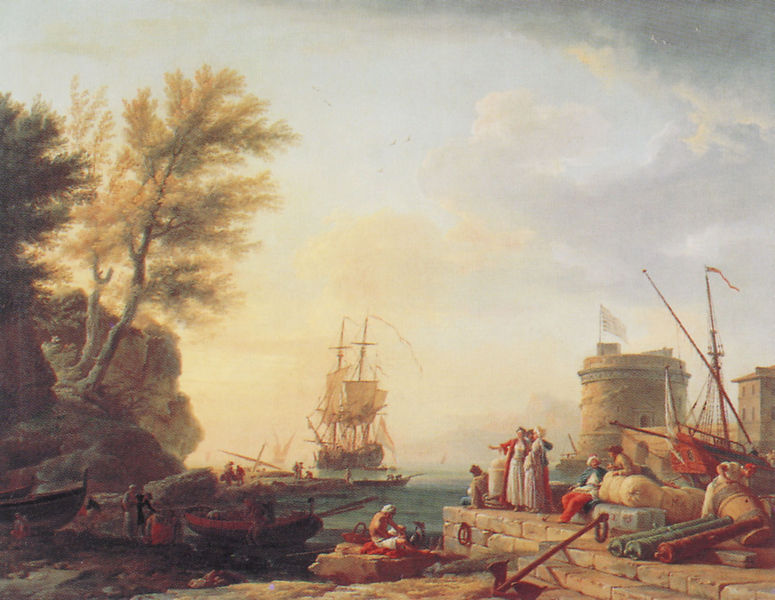
Titel: Meeresbild,  bei Sonnenuntergang
Künstler: Joseph Vernet
Standort: Fontainebleau, Musée National du Chateau (EU - F)
Schlagwörter: baum, blau, himmel, meer, wasser, wolken, bäume, frauen, landschaft, menschen, see, sitzen, stadt, ufer, kleider, männer, gebäude, haus, rot, steine, weit, häuser, wind, stoffe, händler, england, boot, boote, handel, turm, schiff, segel, fahne, fischer, flagge, segelschiff, mauer, dunst, arbeiter, hafen, ladung, kai, kaimauer, weiber, stufen, ring, segelboote, segler, fugen, burg, fischerboote, festung, seefahrt, romantisch, kanonen, fässer, anker, marine, turban, hafenarbeiter, waren, piraten, bum